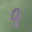
Label: 9